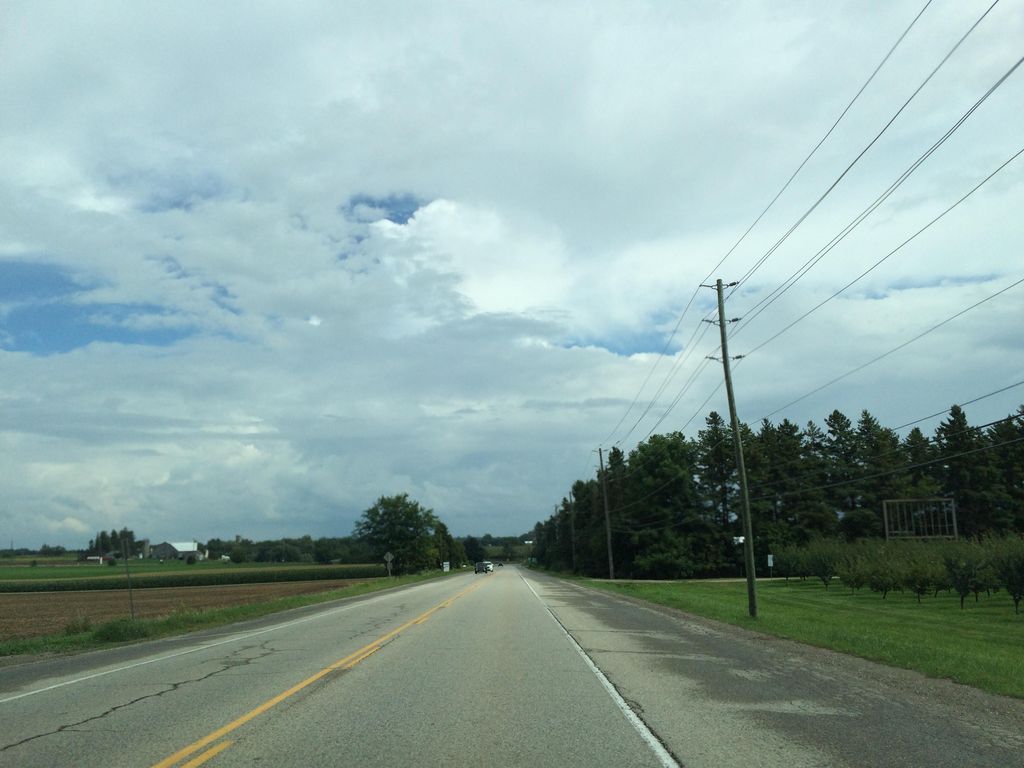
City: kitchener-waterloo